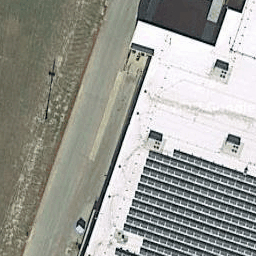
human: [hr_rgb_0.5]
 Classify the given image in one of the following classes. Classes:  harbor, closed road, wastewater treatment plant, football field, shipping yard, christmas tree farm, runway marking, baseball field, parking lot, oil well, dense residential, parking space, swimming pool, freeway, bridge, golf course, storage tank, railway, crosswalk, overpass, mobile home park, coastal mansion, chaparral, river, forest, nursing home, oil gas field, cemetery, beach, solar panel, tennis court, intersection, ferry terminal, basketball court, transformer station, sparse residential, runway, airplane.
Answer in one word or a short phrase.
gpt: solar panel